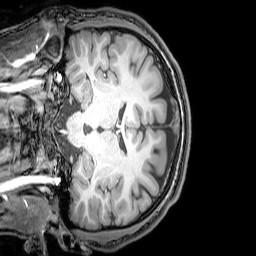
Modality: T1w
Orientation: coronal
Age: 22
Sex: male
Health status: healthy
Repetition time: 0.081 s
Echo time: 0.037 s